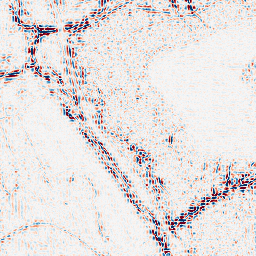
Category: wavelet
Decomposition family: wavelet_biorthogonal
Decomposition parameters: wavelet: bior5.5
level: 2
Upsampling method: linear_exact
Upsampling parameters: scale: 2
Upsampling scale: 2